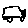
Label: car